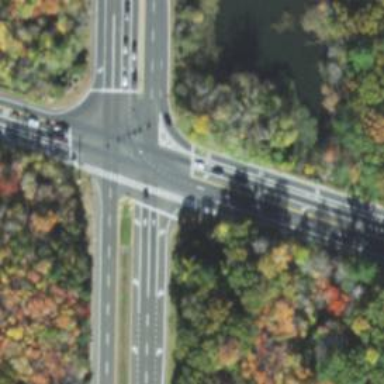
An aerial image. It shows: Trunk link highway.